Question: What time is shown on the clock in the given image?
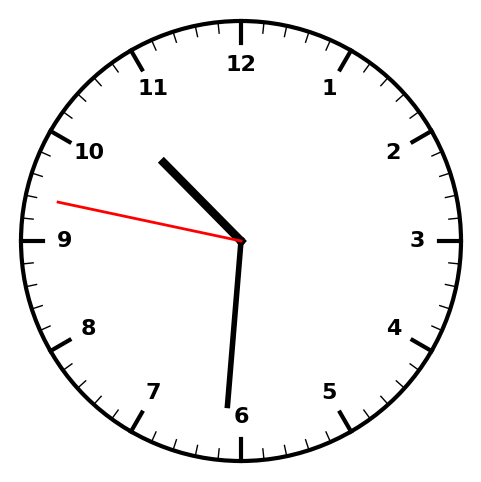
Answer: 10:30:47